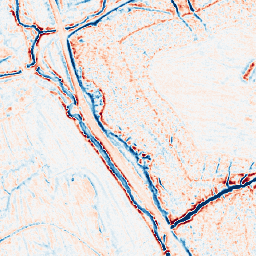
Category: edge_preserving
Decomposition family: bilateral
Decomposition parameters: d: 9
sigma_color: 150
sigma_space: 25
Upsampling method: area
Upsampling parameters: scale: 2
Upsampling scale: 2